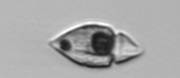
Label: Amphidinium